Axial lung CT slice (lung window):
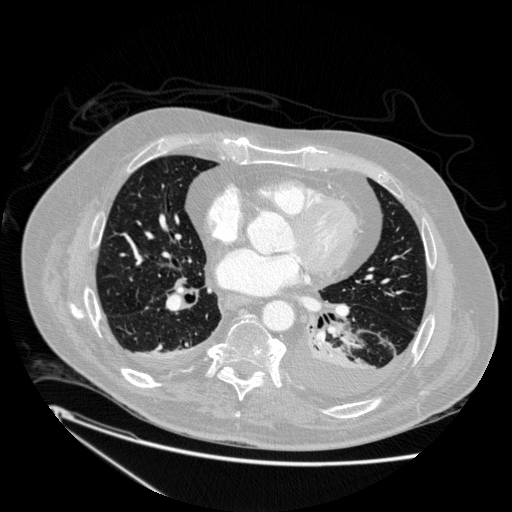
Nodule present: no